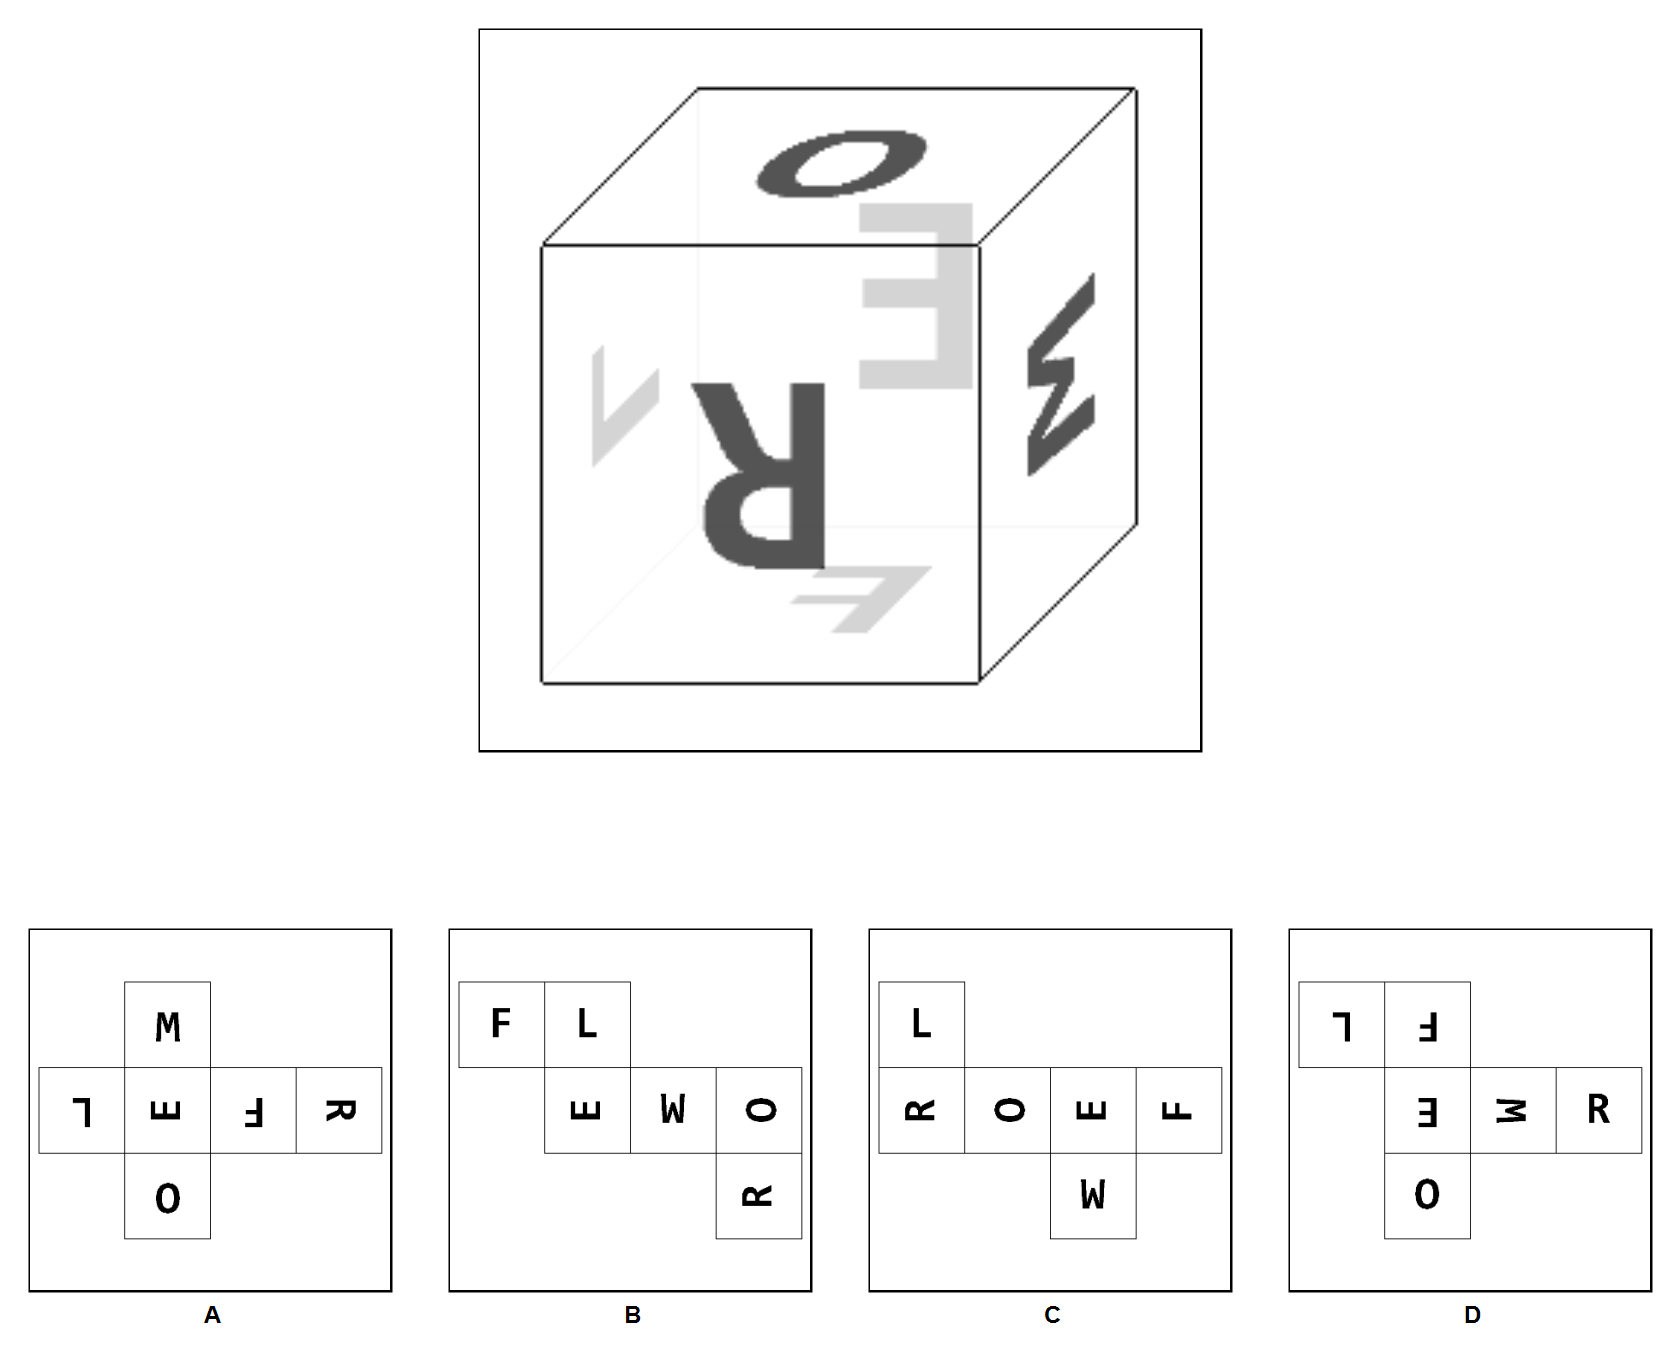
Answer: C